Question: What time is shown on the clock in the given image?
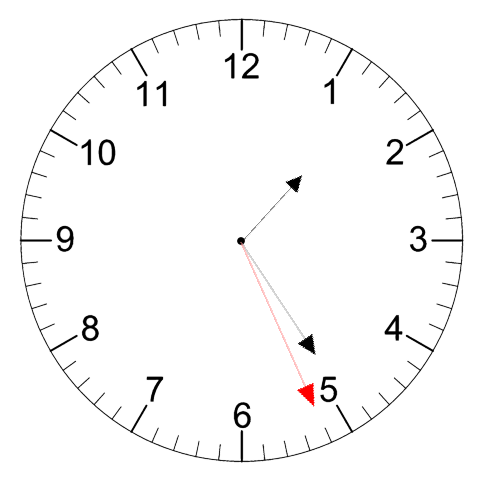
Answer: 01:24:26